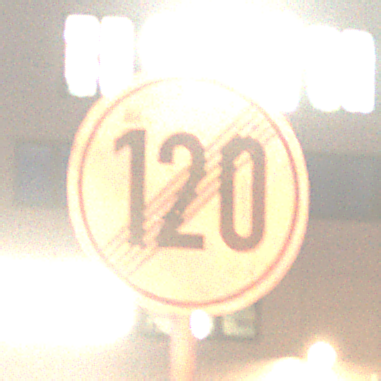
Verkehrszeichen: EndeGeschwindigkeit120
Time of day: Night
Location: Outdoor (Urban)
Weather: PartlyCloudy
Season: NotSpecified
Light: Artificial